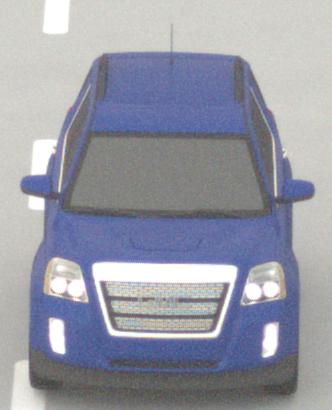
Make: GMC
Model: Terrain
Detailed model: Gen. 1
Model produced from: 2009
Model produced until: 2017
Doors: 5
Color: blue
Road condition: dry road
Daytime: night
Contrast: low contrast